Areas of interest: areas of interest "Commercial service"
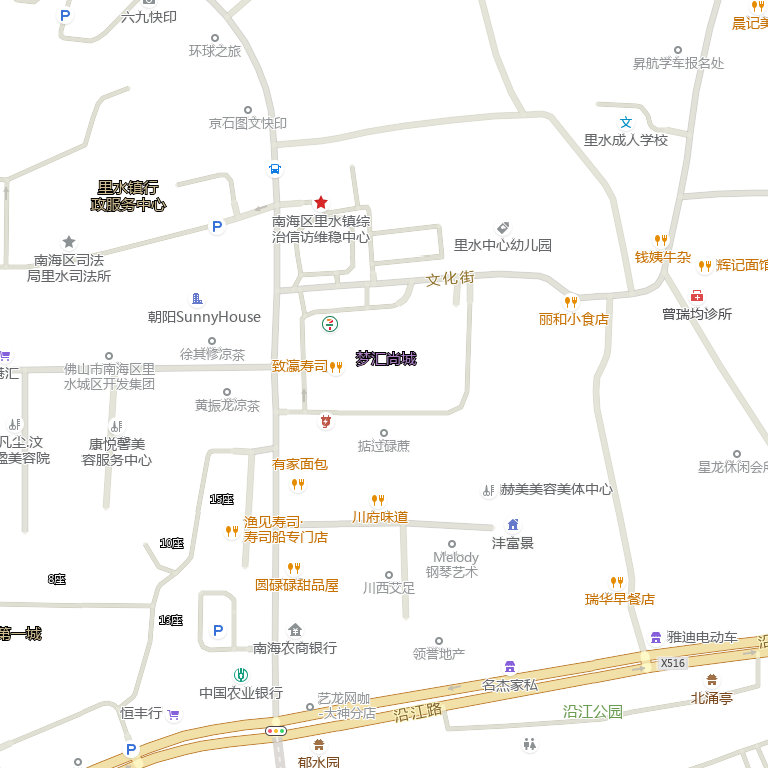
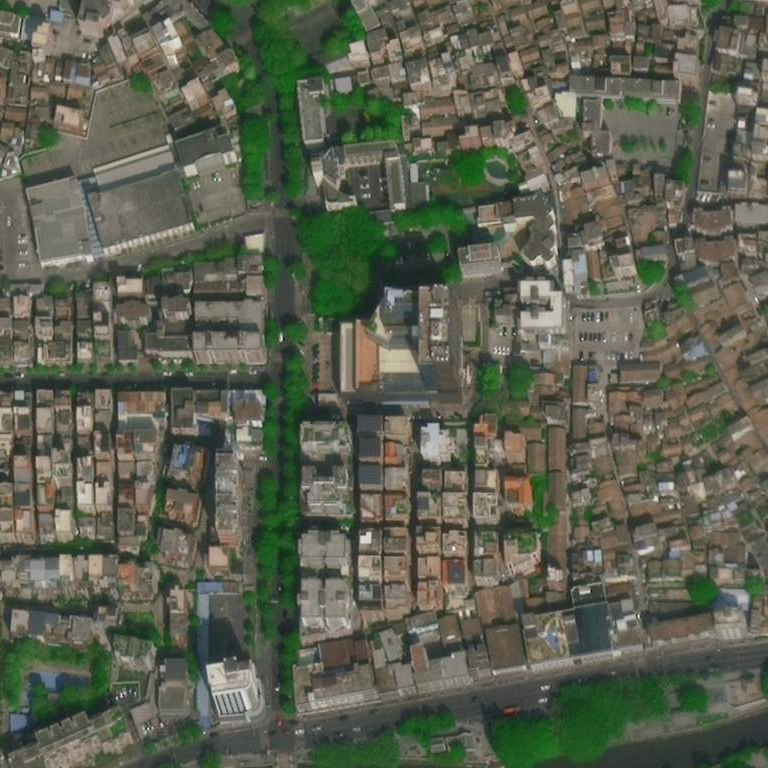